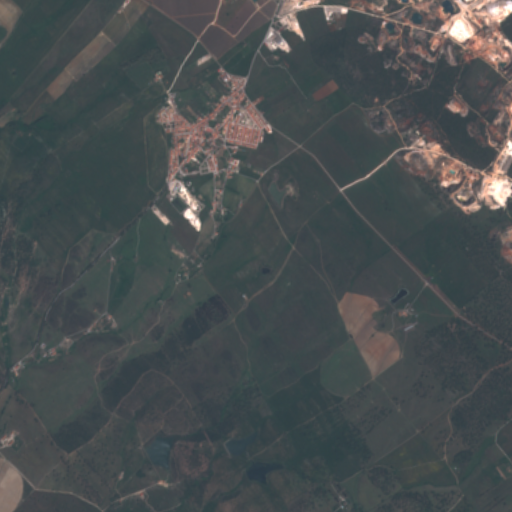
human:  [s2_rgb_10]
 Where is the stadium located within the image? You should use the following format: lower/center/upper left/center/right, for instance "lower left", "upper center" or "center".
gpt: The stadium is located in the upper left of the image.
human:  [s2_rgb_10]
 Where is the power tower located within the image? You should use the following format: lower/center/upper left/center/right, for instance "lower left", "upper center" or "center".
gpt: There is no power tower in the image.